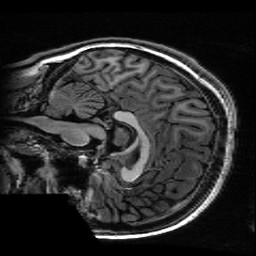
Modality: T1w
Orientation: sagittal
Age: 19
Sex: female
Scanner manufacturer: ge
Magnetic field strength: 3 T
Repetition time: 0.01144 s
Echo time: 0.005012 s